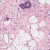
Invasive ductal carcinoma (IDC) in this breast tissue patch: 0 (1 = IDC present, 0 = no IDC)